Question: I'm doing a pretty typical JSON request and populating a JRendere template. It works great, but when I wrap the li in a href it loses all formatting.
HTML Code:
'''
<script id="recipeTemplate" type="text/x-jquery-tmpl">
{{for Content}}
<a href='searchResults.html' data-transition='slide'>
<li class="ui-li ui-li-static ui-body-c" style='height: 150px; border: 0px; margin-left: 20px; margin-right: 20px;'>
<img src="{{:ImageURL}}" style='max-height: 125px; max-width: 125px; position: absolute;'/>
<div style='margin-left: 50px;'>
<h3 style="white-space : normal;">{{:Title}}</h3>
<h3 style="white-space : normal;">Ratings:</h3>
<p style="white-space : normal;">{{:Description}}</p>
</div>
</li>
</a>
{{/for}}
</script>
'''
The JS is as follows:
'''
$("#search").focusout(function()
{
var searchTerm = $("#search").val();
$.getJSON("http://website?searchterm=" + searchTerm + "&callback=?",
function (data)
{
var htmlString = $("#recipeTemplate").render( data );
$('#results').html(htmlString).listview('refresh');
});
});
'''

It looks as above. Why does it lose the CSS?
Thanks, Graeme.
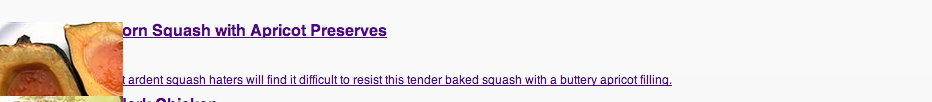
Answer: > It works great, but when I wrap the li in a href it loses all
formatting.
First of all, having an '<li>' within an '<a>' tag is invalid HTML.
Your CSS is most likely relying on a specific order, targeting an element then maybe another element which has to have a specific class inside that element, and so on.
By adding the '<a>' around the '<li>' element you have now changed the expected order and you CSS is not able any more to match the selectors.
Placing your '<a>' tag inside the '<li>' instead could keep the CSS intact and at the same time be valid HTML, well, assuming you have 'ul' or 'ol' around the set of 'li''s in the final HTML.
Check your CSS and make sure you are not messing with the expected order of nested elements or classes. Then either ass the '<a>' so it doesn't break the CSS or update the CSS to match your new hierarchy.